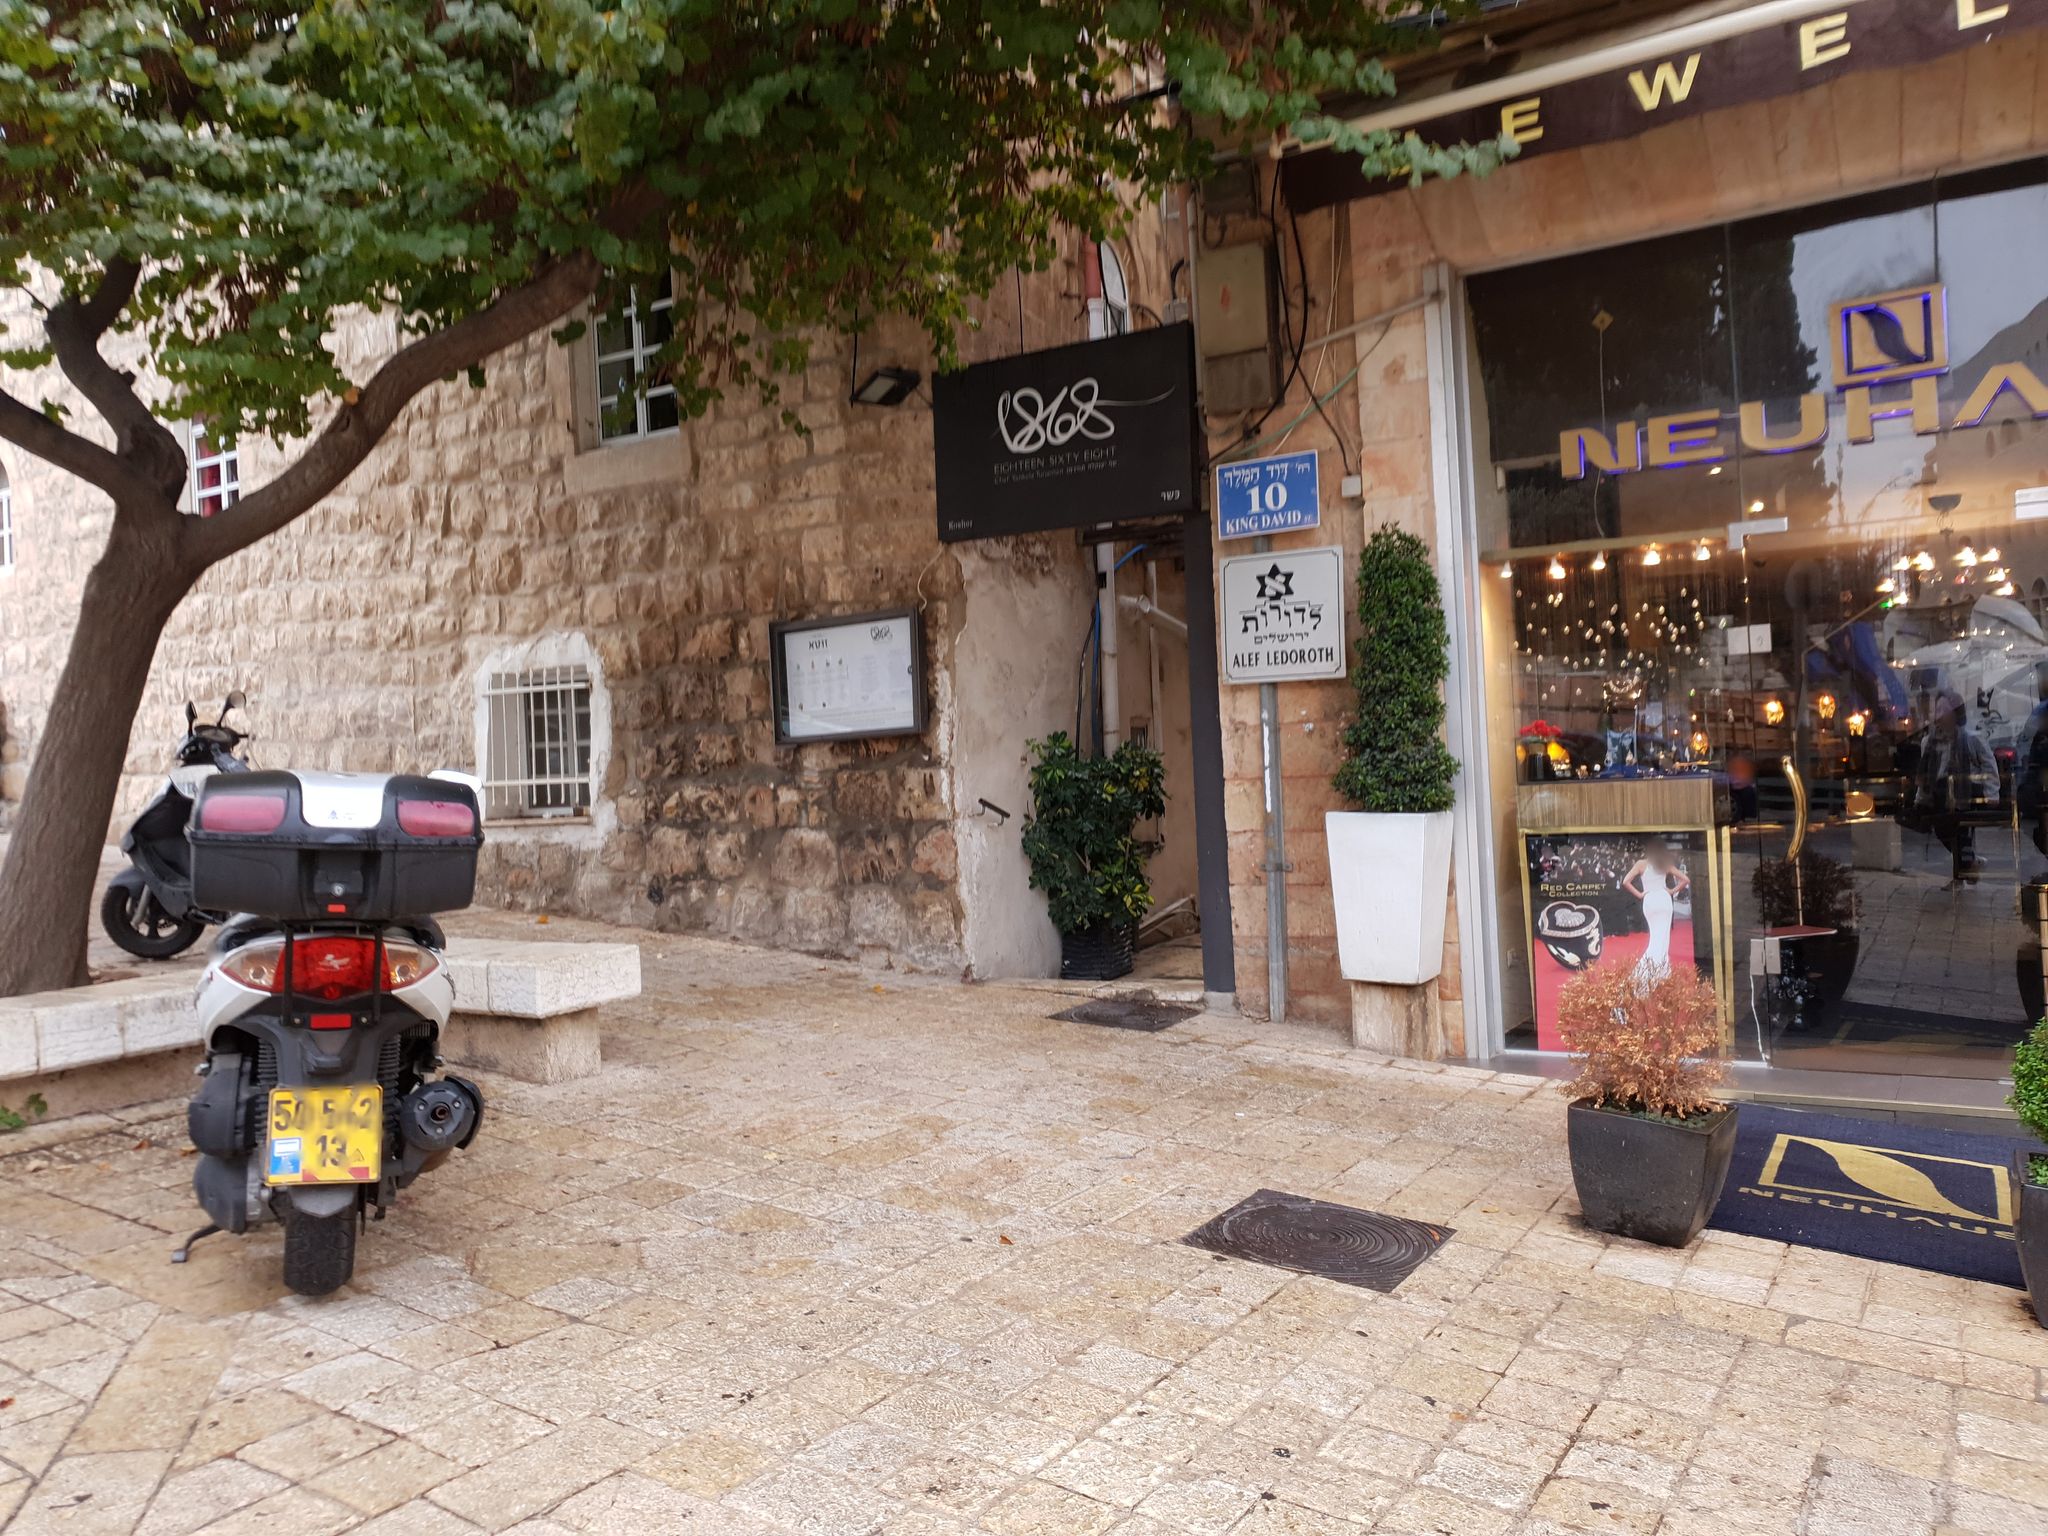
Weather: clear
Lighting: day
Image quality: good
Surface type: walking surface
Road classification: residential
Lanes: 1
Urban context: urban centre
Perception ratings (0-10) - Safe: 7.36, Lively: 8.17, Beautiful: 3.73, Boring: 5.43, Depressing: 3.93, Wealthy: 7.78